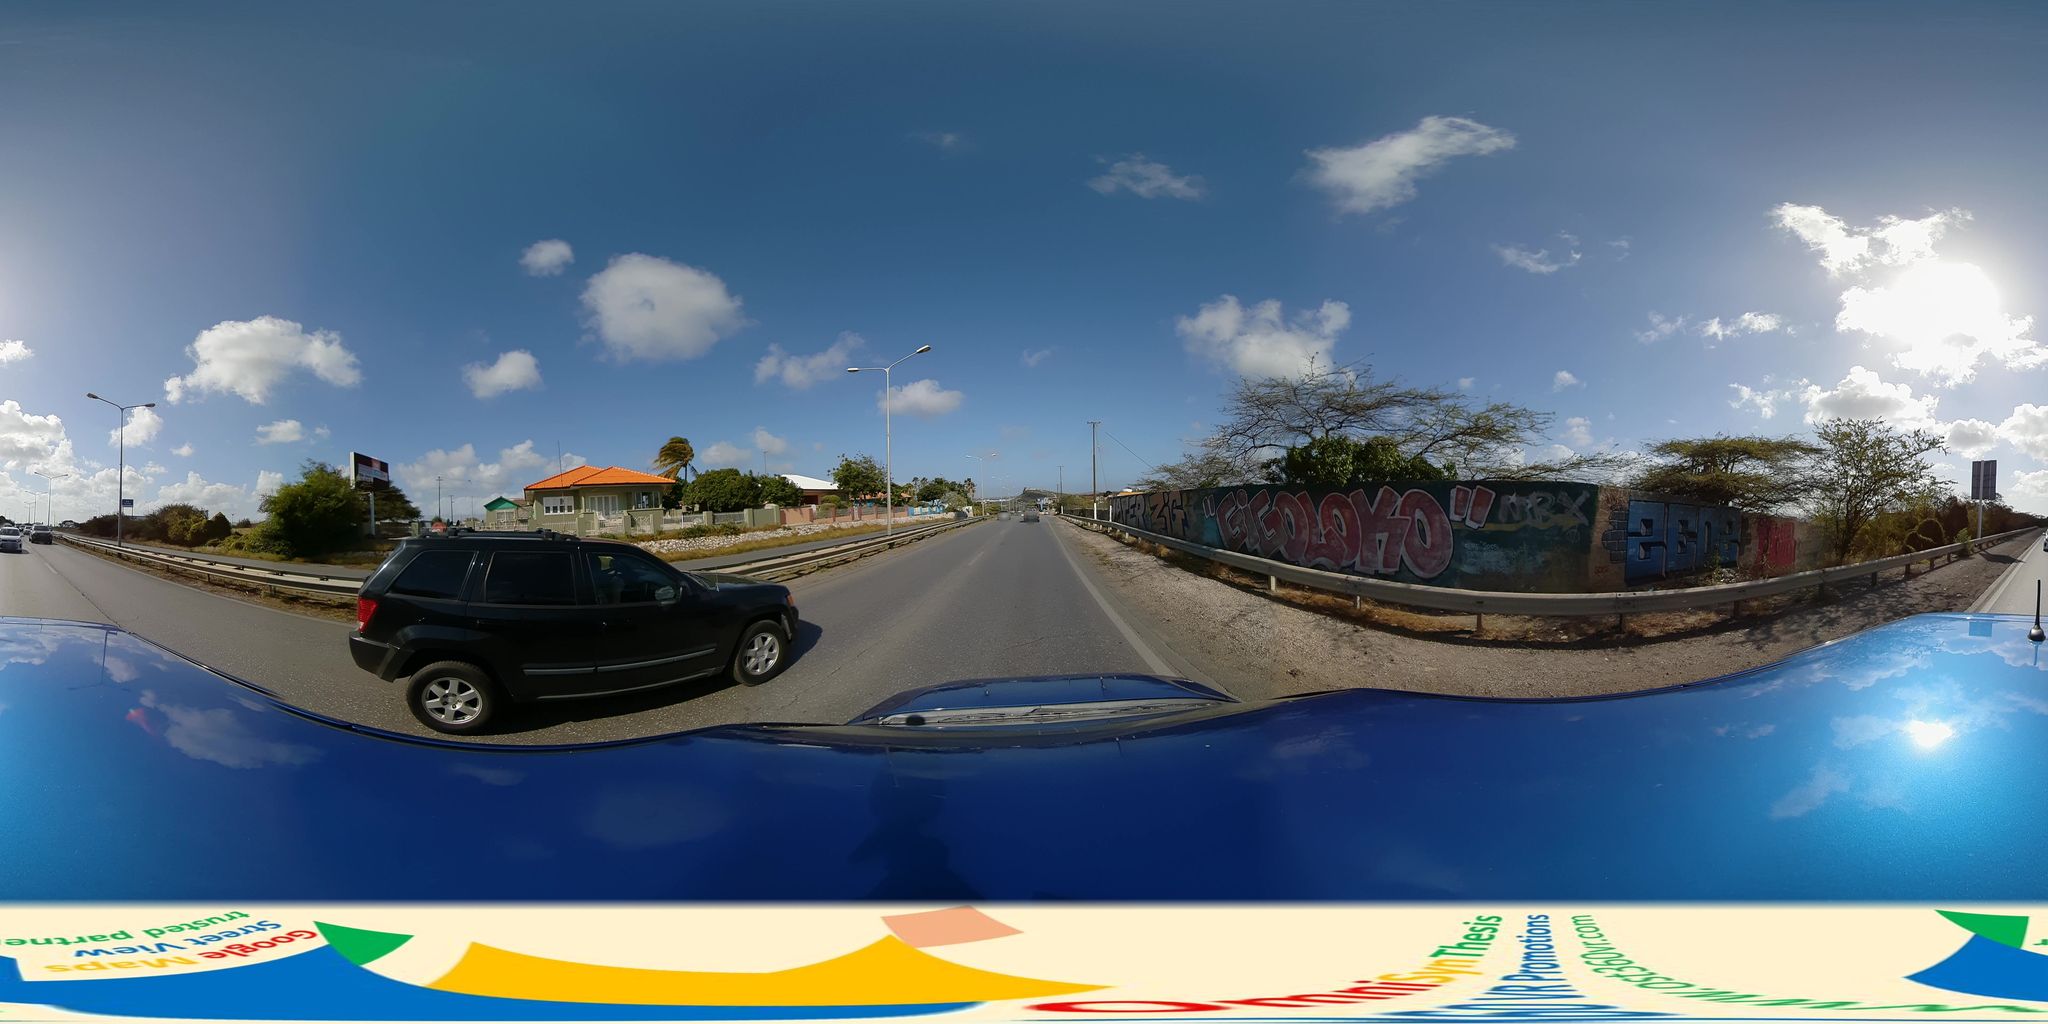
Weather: clear
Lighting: day
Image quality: slightly poor
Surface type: cycling surface
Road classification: trunk_link, residential
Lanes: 1
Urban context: suburban or peri-urban
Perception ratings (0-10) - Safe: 3.29, Lively: 1.3, Beautiful: 7, Boring: 4.21, Depressing: 8.03, Wealthy: 8.72